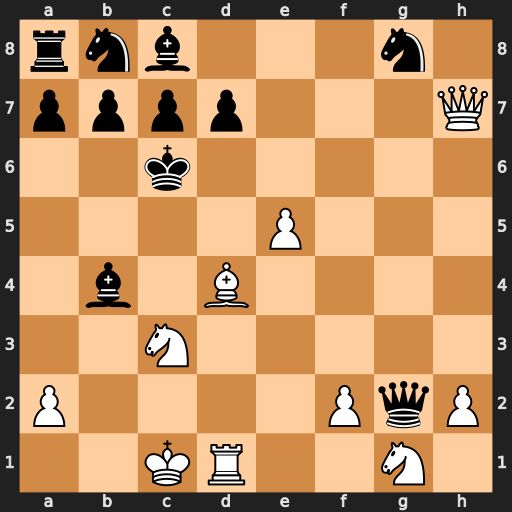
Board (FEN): rnb3n1/pppp3Q/2k5/4P3/1b1B4/2N5/P4PqP/2KR2N1
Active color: w
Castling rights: -
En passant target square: -
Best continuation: Qc2 b6 Nd5+ Kxd5 Ne2